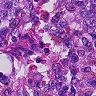
Metastatic tissue present: yes